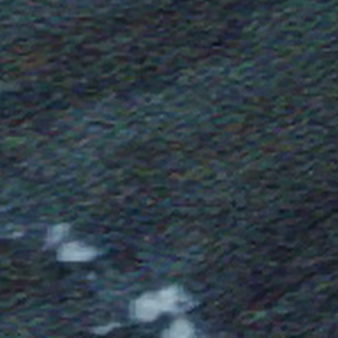
Label: other